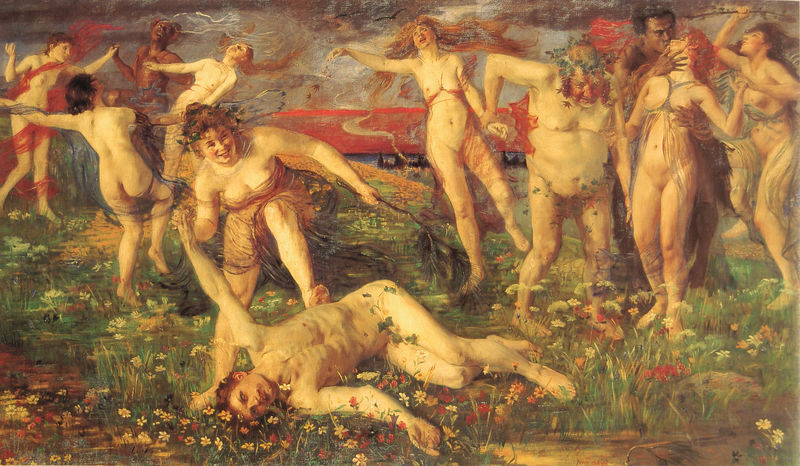
Titel: Bacchanale
Künstler: Lovis Corinth
Standort: Gelsenkirchen
Institution: Städtisches Museum Gelsenkirchen
Schlagwörter: akt, blau, blätter, dunkel, gemälde, gewitter, gruppe, hand, haut, himmel, körper, laub, mann, meer, nackt, wasser, weiß, wolken, akte, frauen, gelb, grün, menschen, mädchen, ocker, see, stadt, teich, ufer, abend, blume, blumen, braun, brust, bunt, busen, frau, haar, hell, hintergrund, licht, männer, orange, rücken, schwarz, blüten, dach, gras, haus, rasen, rot, schleier, tuch, weg, wiese, beige, fest, gesellschaft, malerei, symbolismus, tanz, betrunken, feier, feiern, jung, arm, arme, band, barock, haarschmuck, halten, stehen, tod, tot, öl, dämmerung, feld, gräser, horizont, häuser, natur, sonnenaufgang, vögel, wind, zweige, rauch, sonne, boden, haare, tücher, gewänder, gesang, pflanzen, tanzen, fliegen, kreis, engel, garten, ranken, lächeln, brüste, gesäß, hintern, kuss, küssen, liebe, umarmung, liegen, sonnenuntergang, blümchen, ziehen, drehen, angst, steg, sturm, untergang, wehen, wild, wein, dick, festhalten, nabel, bauch, nackte, brustwarzen, erotik, geschlecht, scham, klimt, dünn, fallen, abendrot, blumenwiese, freude, frühling, fett, lachen, leiber, spiel, umarmen, paradies, neger, corinth, alter, antike, unbekleidet, geld, zweig, moos, fkk, rippen, sex, schrecken, peitsche, haarkranz, kranz, lorbeer, mythologie, flora, orgie, lustig, efeu, schwarzer, sterben, moor, götter, teufel, bacchus, satyr, böcklin, ekstase, faun, lust, nymphen, müde, kränze, reigen, bänder, sünde, elfen, feierlichkeit, feen, spaß, tritt, bacchanal, hexe, göttinnen, bäuche, treten, ausgelassen, bosch, ausgelassenheit, bachus, dionysisch, extase, bacchantin, chiffon, duftig, nackte frauen, drogen, rausch, mänade, mänaden, sexualität, kreistanz, menshcne, vergewaltigung, orgiastisch, blumenfeld, zügellos, dionysius, rwigwn, tanzena, wolllust, bacchantinnen, abendtor, baachinal, drgien, orfie, bachenale, vollust